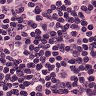
Metastatic tissue present: no